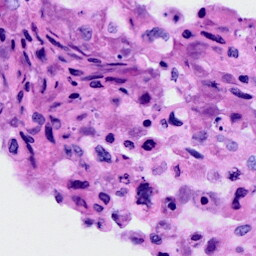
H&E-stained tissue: Cervix